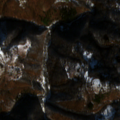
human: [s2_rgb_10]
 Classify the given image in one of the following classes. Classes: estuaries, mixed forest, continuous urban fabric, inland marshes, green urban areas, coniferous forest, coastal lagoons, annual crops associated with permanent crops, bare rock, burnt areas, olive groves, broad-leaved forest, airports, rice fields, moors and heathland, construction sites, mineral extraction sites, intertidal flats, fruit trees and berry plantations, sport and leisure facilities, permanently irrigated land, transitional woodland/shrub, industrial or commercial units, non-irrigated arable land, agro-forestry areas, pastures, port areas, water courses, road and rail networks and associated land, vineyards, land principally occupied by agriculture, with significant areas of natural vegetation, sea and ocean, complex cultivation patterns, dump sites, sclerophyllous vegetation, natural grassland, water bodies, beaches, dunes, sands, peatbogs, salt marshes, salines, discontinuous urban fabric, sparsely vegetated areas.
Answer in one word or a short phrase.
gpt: land principally occupied by agriculture, with significant areas of natural vegetation, broad-leaved forest, transitional woodland/shrub